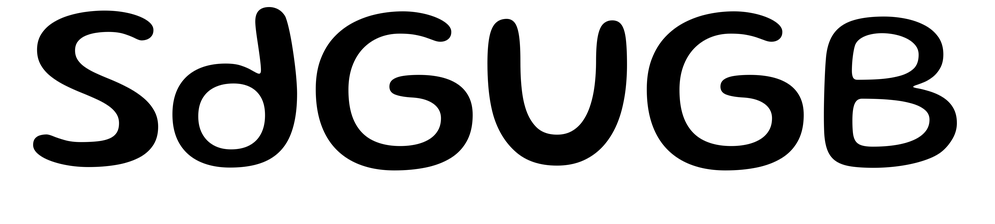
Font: Gluten_Regular